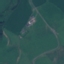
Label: Pasture